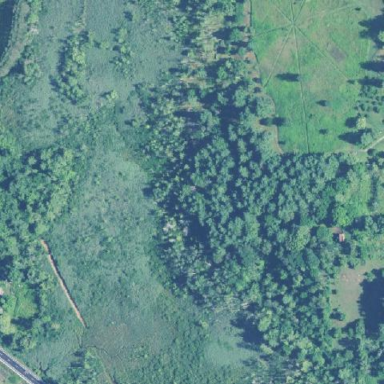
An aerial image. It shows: Conservation nature reserve area.